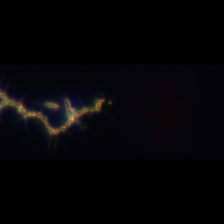
Taxon: Asterionellopsis
Group: Diatoms